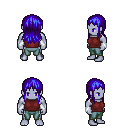
a pixel art fantasy rpg character, male body template, dark elf, purple skin, maroon sleeveless shirt, teal pants, blue unkempt hairstyle, white cloth bracers, four views (front, back, left, right), 2x2 character sprite sheet, small pixel art, hard edges, no anti-aliasing